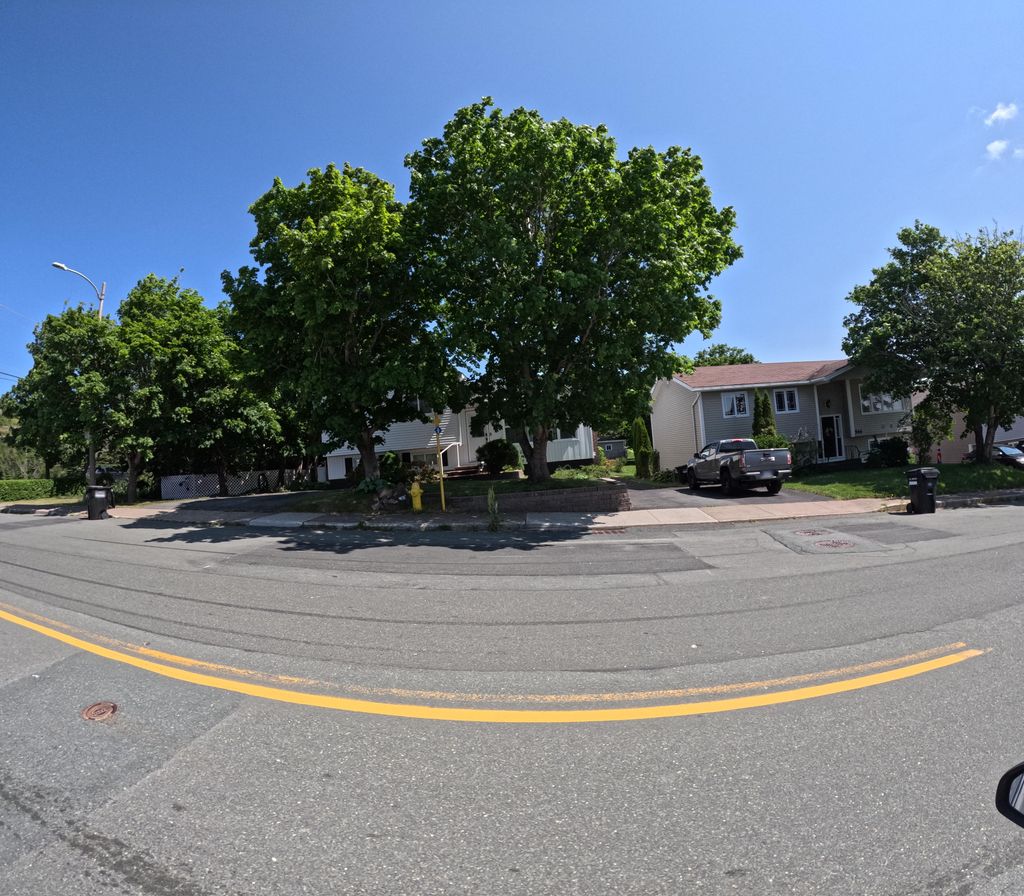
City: st_johns